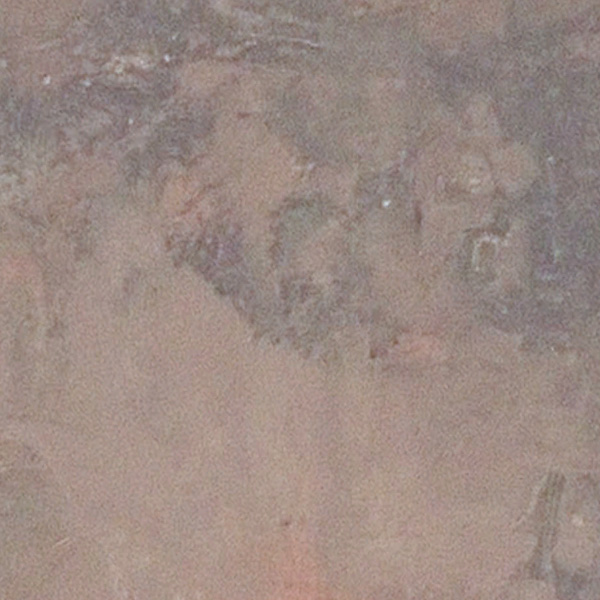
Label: BareLand